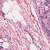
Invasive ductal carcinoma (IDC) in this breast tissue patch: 1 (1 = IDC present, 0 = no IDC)